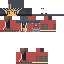
A male knight skin with dark skin, wearing brown helmet dressed in a red armor chest and red robe bottom, featuring a closed mouth.